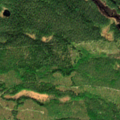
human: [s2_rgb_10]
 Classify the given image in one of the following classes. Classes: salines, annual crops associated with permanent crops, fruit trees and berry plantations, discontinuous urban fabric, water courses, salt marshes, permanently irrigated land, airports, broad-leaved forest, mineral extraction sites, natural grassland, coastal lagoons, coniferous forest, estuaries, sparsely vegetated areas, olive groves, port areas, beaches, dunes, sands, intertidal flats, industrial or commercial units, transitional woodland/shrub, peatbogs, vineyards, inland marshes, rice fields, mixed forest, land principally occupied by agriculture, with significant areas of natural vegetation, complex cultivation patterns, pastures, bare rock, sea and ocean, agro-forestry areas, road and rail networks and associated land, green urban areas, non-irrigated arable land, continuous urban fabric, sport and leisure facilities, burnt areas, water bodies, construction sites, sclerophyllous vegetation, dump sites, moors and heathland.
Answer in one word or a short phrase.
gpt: coniferous forest